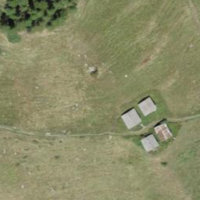
EUNIS habitat code: 26
Species observed at this site:
Mesembrina meridiana